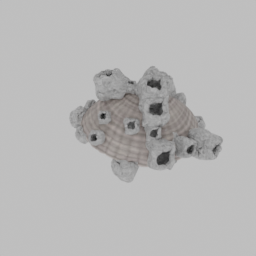
Label: animals